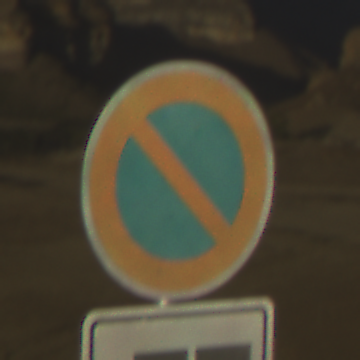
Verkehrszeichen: EingeschraenktesHalteverbot
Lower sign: HinweisDurchSinnbild16
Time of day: SunriseSunset
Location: Outdoor (Nature)
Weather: Clear
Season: NotSpecified
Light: Natural